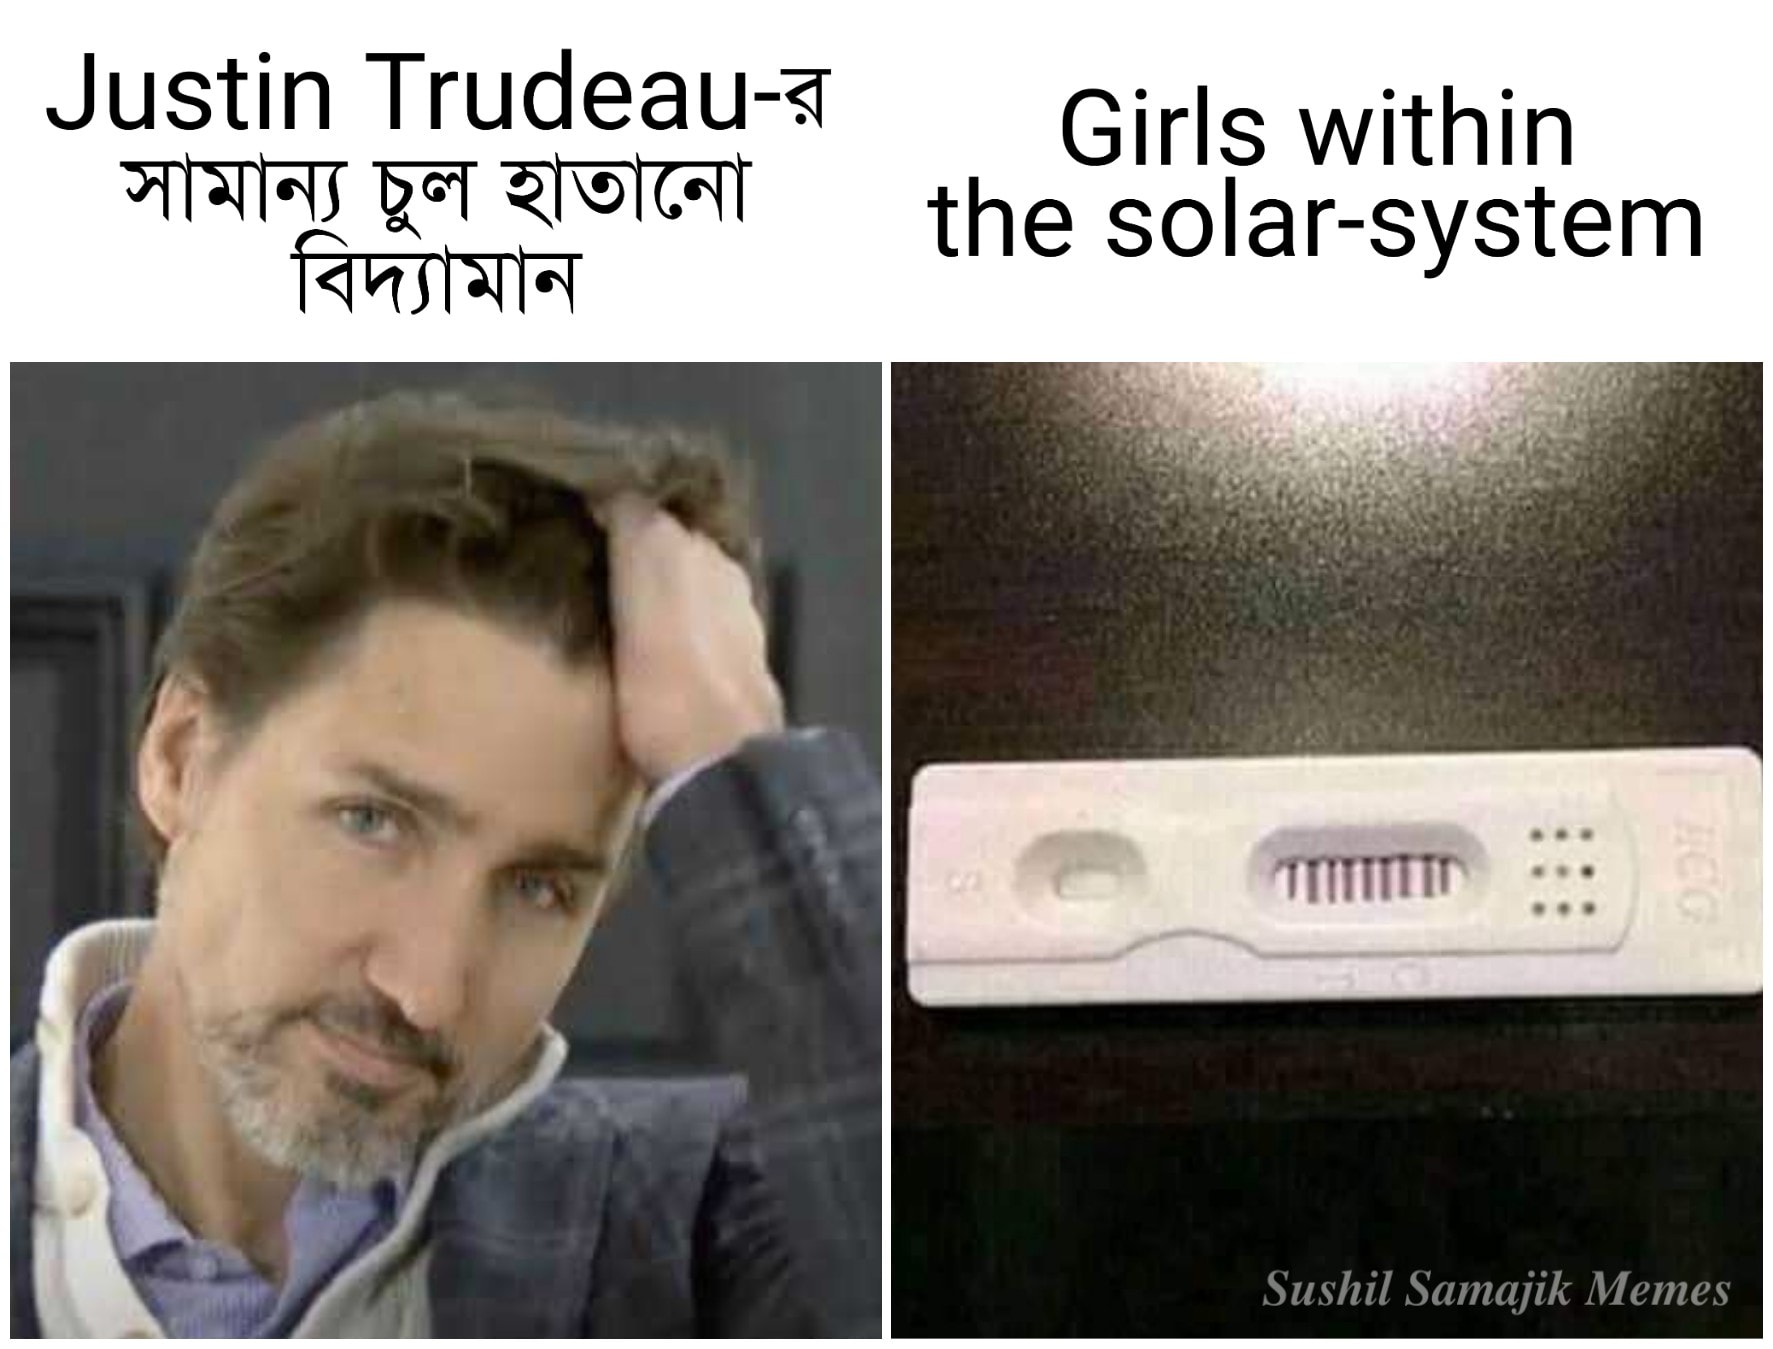
Caption: Justin Trudeau - র সামান্য চুল হাতানো বিদ্যমান       Girls within the solar - system
Label: hate